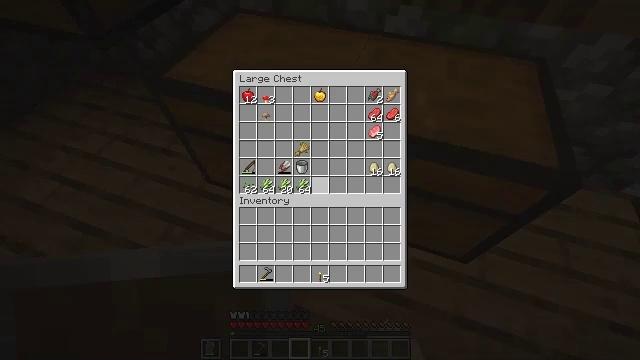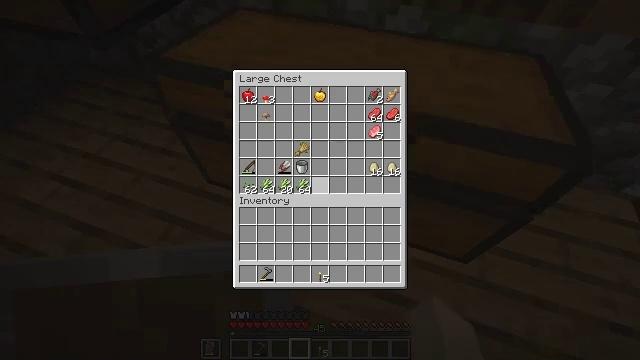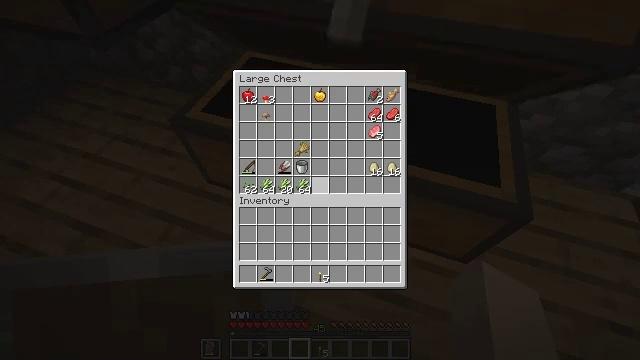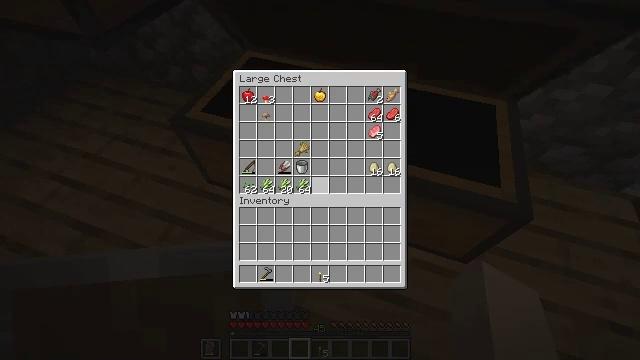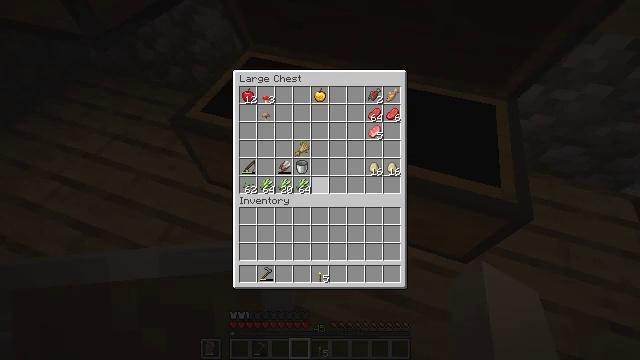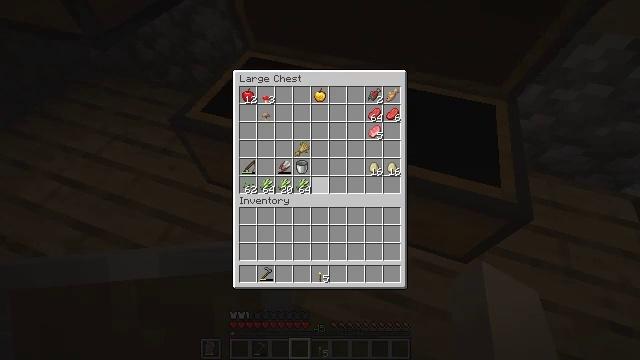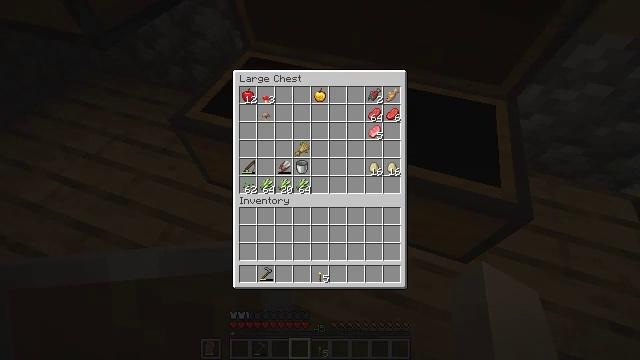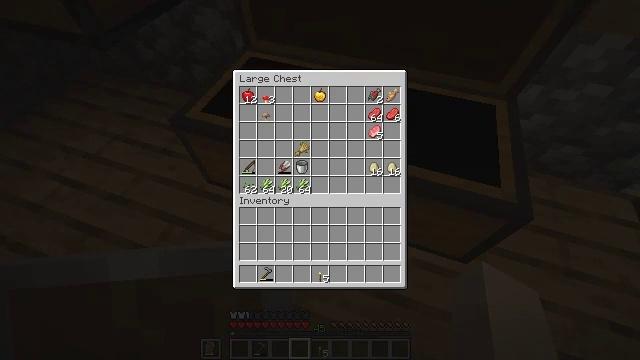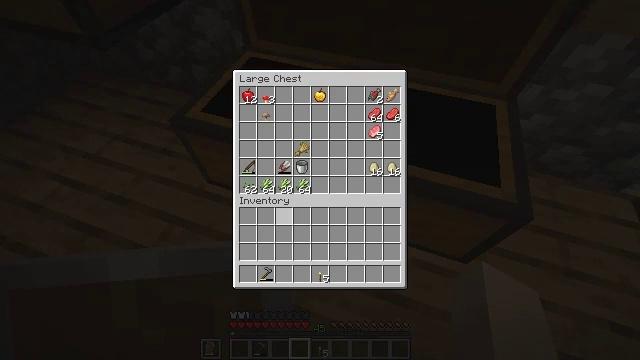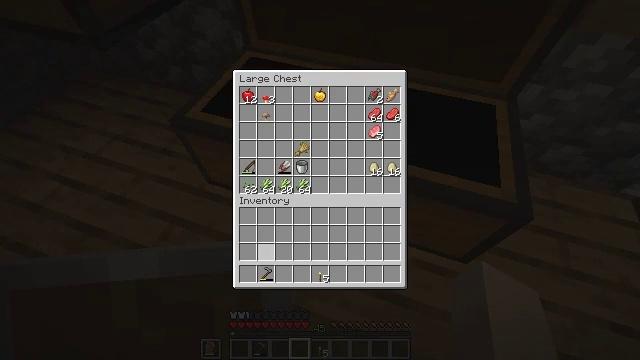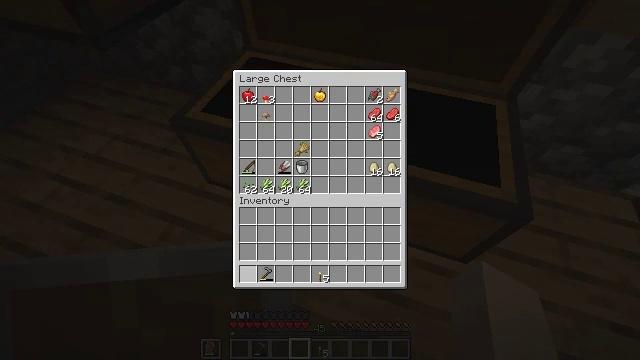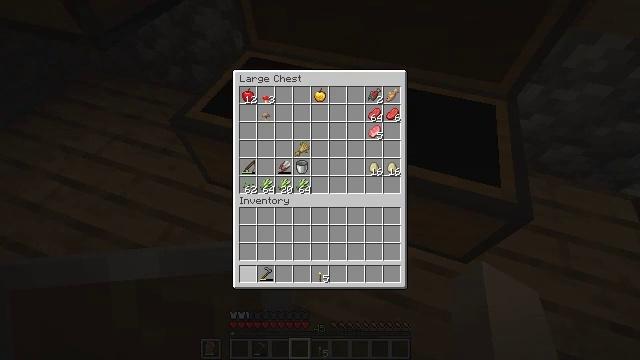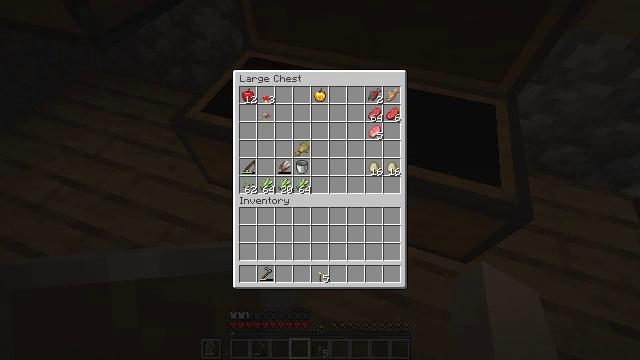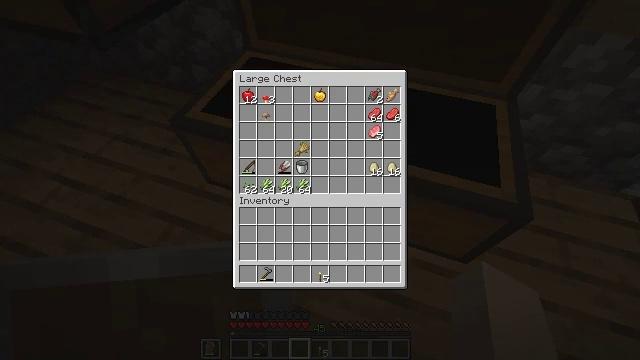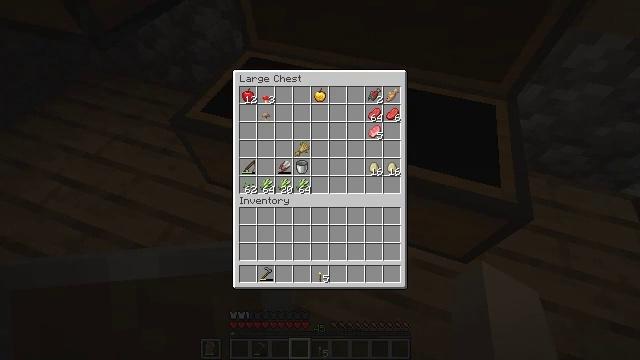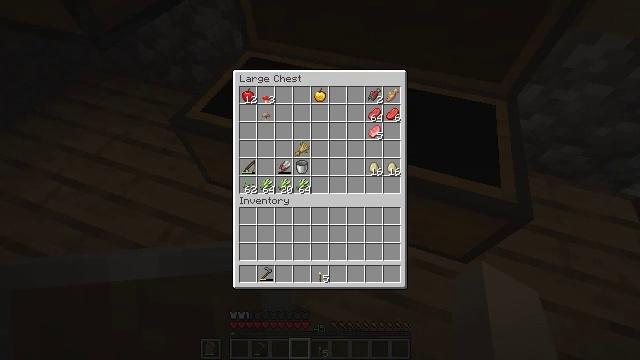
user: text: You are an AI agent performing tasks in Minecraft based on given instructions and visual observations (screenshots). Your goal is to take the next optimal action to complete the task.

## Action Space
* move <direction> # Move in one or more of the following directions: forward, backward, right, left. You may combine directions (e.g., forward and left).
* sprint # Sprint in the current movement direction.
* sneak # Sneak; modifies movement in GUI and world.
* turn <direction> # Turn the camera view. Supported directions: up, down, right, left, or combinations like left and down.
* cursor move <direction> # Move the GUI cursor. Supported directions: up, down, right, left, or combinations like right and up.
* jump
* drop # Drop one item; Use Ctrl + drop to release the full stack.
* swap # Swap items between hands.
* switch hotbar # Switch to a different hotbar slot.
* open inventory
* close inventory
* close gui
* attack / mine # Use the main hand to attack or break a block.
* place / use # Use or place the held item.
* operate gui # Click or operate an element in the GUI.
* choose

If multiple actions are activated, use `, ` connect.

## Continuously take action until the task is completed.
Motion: motion action
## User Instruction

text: Gather a pumpkin block.
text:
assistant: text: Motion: no_op
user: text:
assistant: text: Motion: no_op
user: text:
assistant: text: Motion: no_op
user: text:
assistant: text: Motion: no_op
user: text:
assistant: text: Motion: no_op
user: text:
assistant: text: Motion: cursor move left and down
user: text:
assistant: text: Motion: cursor move left and down
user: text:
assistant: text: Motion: cursor move left and down
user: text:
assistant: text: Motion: cursor move left and down
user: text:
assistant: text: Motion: cursor move left and down
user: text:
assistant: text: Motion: cursor move down
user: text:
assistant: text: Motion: no_op
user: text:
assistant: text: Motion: no_op
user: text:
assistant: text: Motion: no_op
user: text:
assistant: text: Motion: no_op
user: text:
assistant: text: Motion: operate gui
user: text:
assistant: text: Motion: operate gui
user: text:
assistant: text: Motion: operate gui
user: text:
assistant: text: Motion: operate gui
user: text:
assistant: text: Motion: no_op
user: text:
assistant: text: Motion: no_op
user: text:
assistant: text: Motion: no_op
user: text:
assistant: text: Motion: cursor move up
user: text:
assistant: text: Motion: cursor move up
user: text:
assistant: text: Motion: cursor move up
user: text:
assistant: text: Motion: cursor move up
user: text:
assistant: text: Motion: no_op
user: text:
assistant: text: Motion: no_op
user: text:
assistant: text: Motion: no_op
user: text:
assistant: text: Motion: no_op